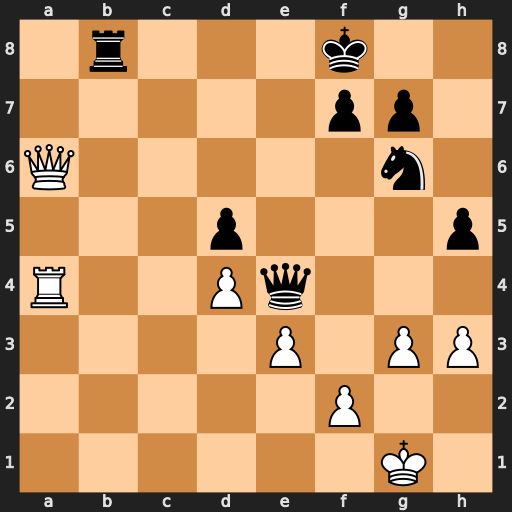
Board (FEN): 1r3k2/5pp1/Q5n1/3p3p/R2Pq3/4P1PP/5P2/6K1
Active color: w
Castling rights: -
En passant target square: -
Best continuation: Qd6+ Kg8 Qxb8+